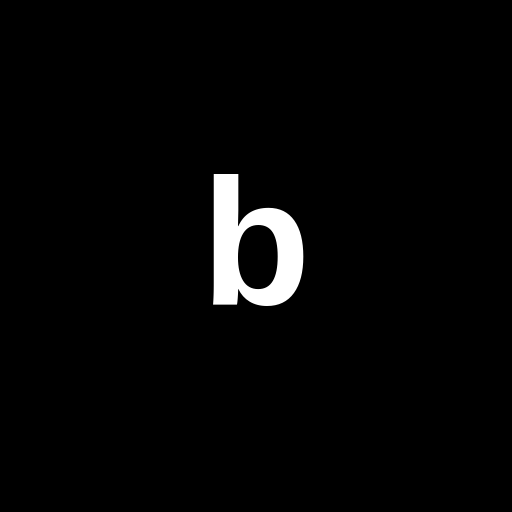
Character: b
Unicode: U+0062 (LATIN SMALL LETTER B)